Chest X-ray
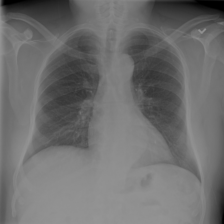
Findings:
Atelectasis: negative
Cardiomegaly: negative
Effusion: negative
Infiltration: negative
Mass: negative
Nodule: negative
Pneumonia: negative
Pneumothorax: negative
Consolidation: negative
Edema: negative
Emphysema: negative
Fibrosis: negative
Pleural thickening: negative
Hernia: negative